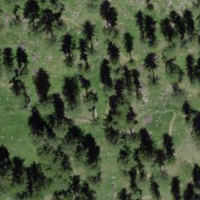
EUNIS habitat code: 44
Species observed at this site:
Arnica montana
Vincetoxicum hirundinaria